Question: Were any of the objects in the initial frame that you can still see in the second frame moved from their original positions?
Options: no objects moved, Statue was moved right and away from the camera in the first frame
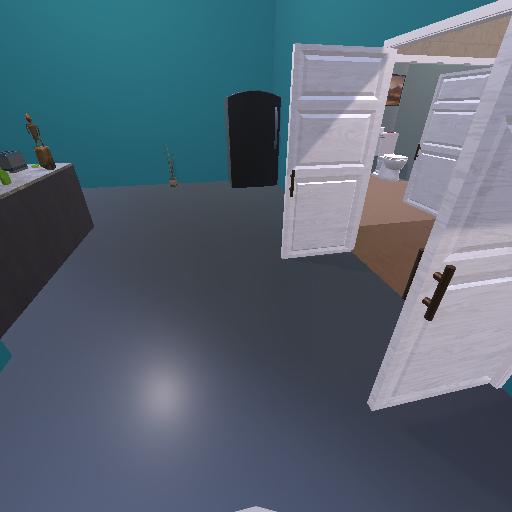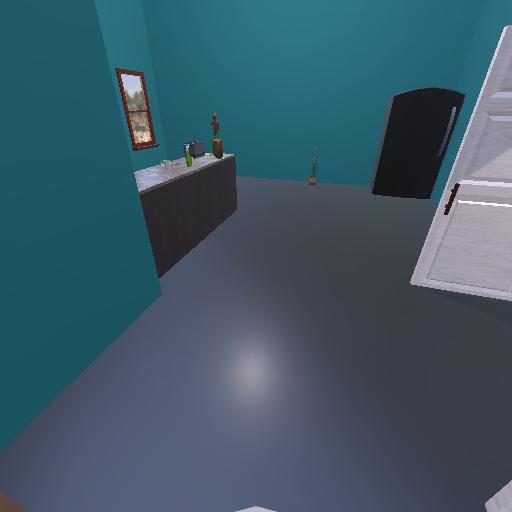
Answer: no objects moved